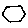
Label: hexagon